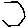
Label: hexagon